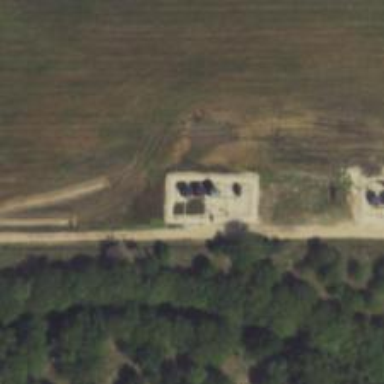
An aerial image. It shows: Storage tank that is man-made.